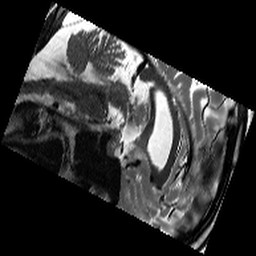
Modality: T2w
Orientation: sagittal
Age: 31
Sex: male